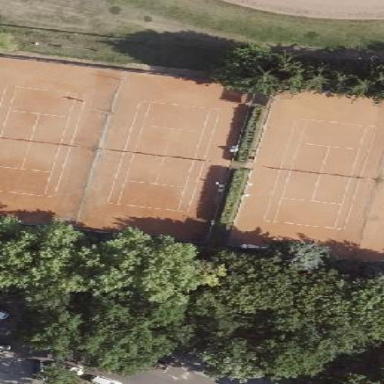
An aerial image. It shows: Tennis pitch with clay surface for leisure sports.